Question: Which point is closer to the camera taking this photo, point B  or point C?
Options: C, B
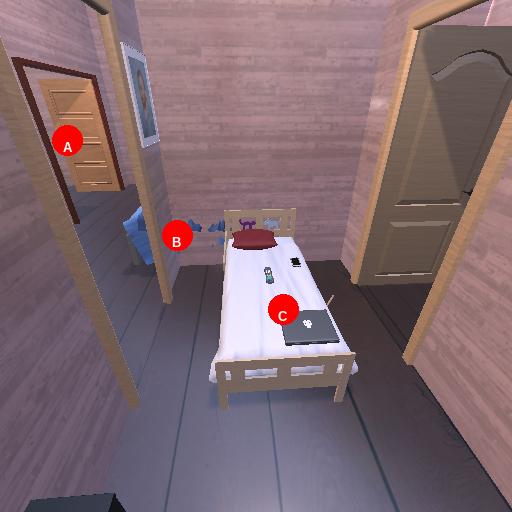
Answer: C